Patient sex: M
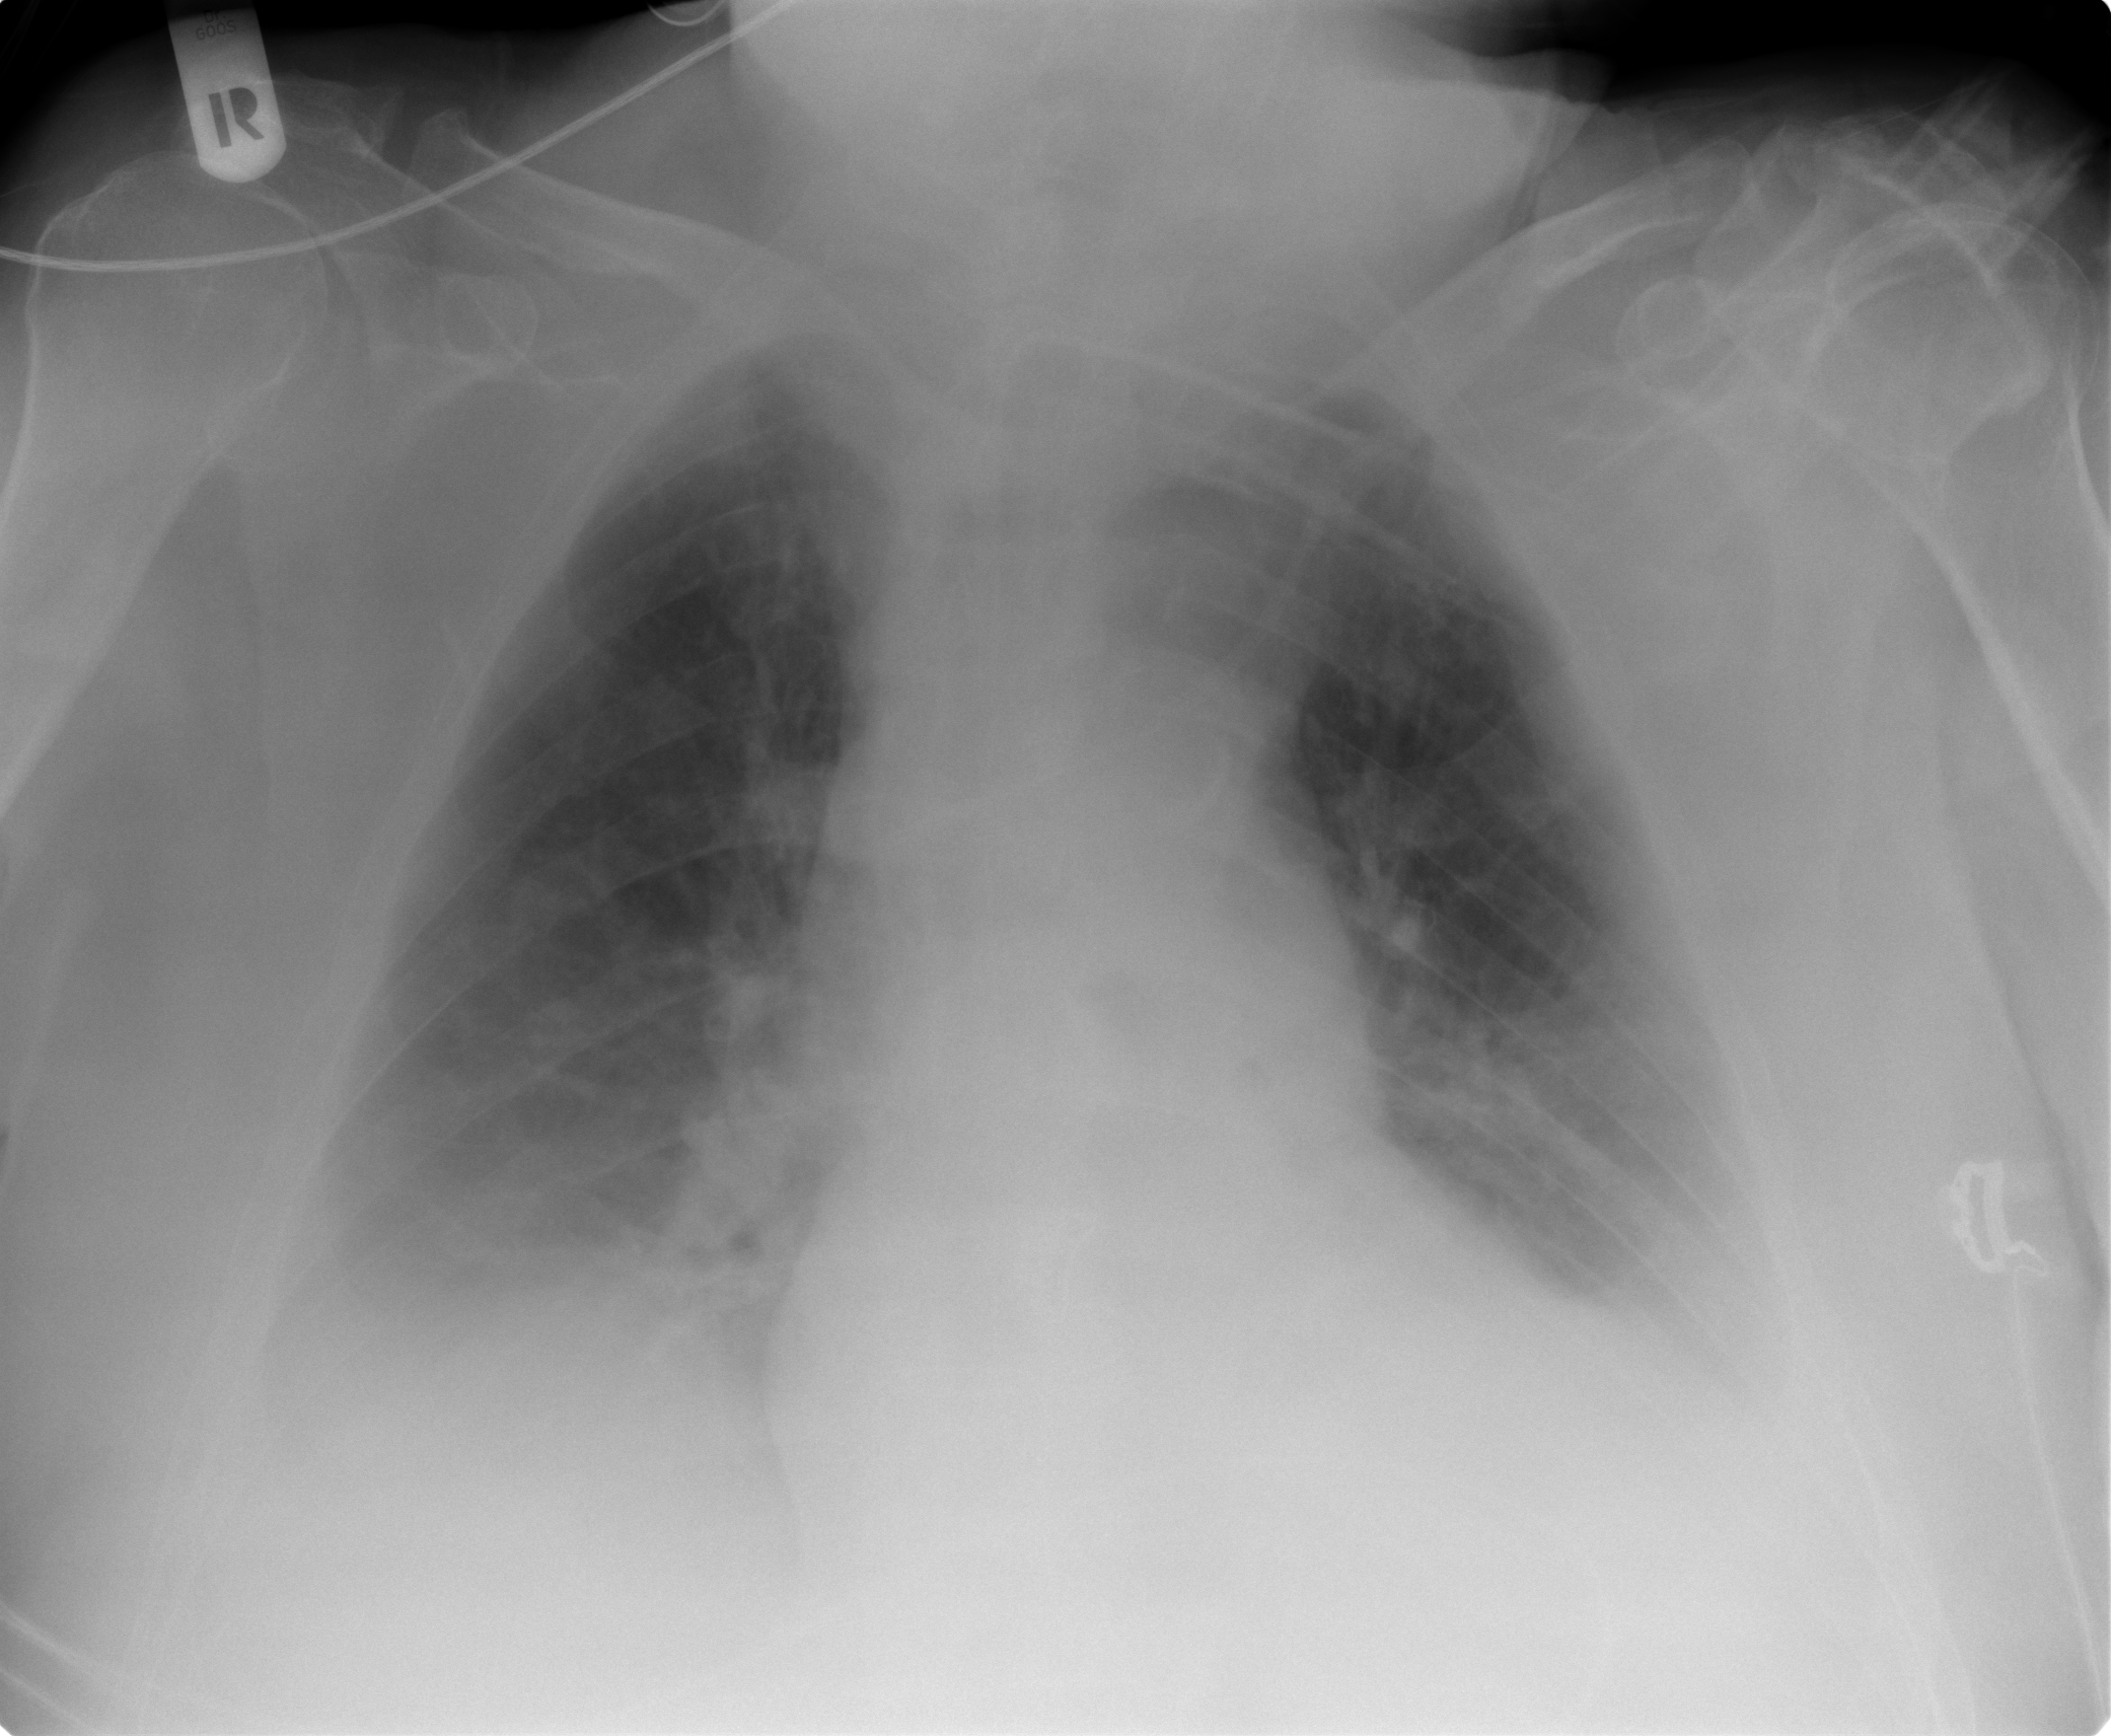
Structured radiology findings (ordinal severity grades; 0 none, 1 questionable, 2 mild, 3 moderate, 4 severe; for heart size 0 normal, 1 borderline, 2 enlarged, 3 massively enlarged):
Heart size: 1
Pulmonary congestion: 2
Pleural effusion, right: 2
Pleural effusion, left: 2
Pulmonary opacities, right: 0
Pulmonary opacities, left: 0
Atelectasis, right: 2
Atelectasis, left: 2